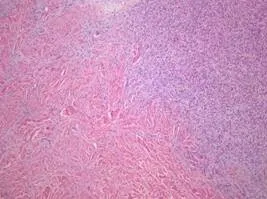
Microscopic examination. Infiltrative border in dermis was observed (H&E stain, x 100).
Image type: pathology (h&e)